RGB frame:
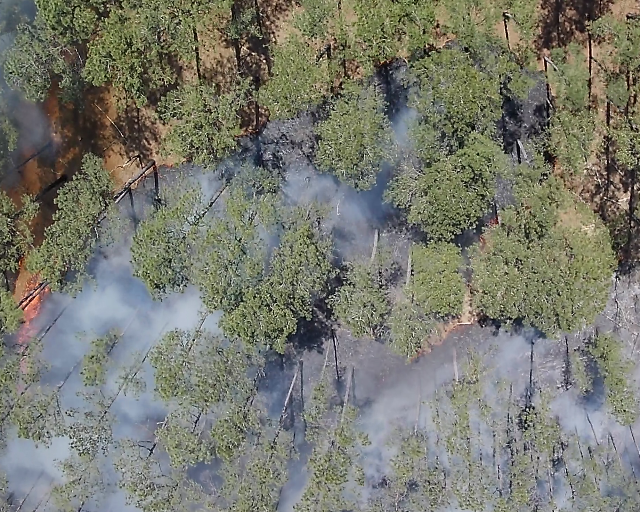
Thermal frame:
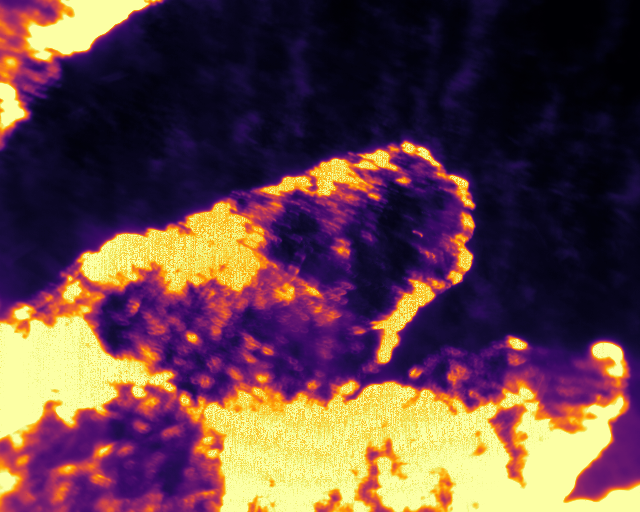
Captured: 2026-02-27 02:38:09
Pixels at or above 80 °C: 119276 (fraction of frame: 0.364)